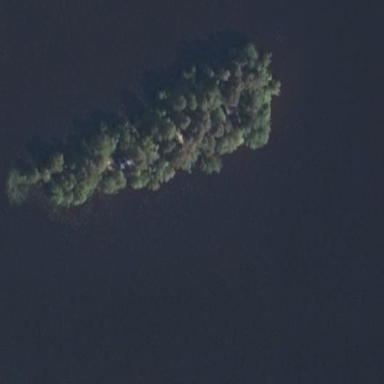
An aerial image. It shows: Islet covered with woodland.